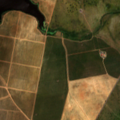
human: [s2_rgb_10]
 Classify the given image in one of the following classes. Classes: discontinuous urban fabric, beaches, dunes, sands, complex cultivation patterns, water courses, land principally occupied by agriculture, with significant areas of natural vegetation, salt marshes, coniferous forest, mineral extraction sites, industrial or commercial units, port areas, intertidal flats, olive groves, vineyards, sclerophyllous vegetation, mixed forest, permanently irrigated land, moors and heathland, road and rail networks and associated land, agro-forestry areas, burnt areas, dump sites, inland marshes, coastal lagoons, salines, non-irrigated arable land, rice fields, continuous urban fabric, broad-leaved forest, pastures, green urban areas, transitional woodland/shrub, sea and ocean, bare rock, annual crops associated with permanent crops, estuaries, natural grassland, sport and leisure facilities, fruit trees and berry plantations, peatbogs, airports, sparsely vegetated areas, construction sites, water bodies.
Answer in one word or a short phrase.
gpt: continuous urban fabric